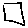
Label: square